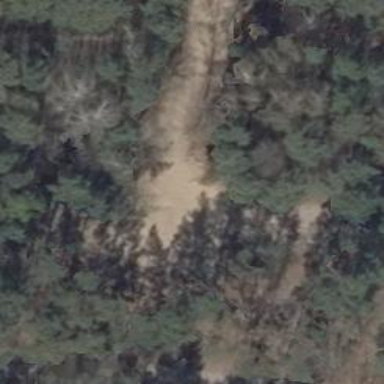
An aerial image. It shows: Sandy track with grade 4 tracktype.